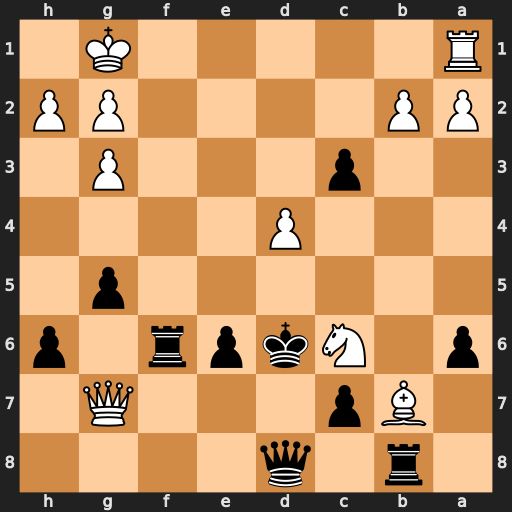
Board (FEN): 1r1q4/1Bp3Q1/p1Nkpr1p/6p1/3P4/2p3P1/PP4PP/R5K1
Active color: b
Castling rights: -
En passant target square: -
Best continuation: cxb2 Rb1 Qf8 Qxf8+ Rbxf8